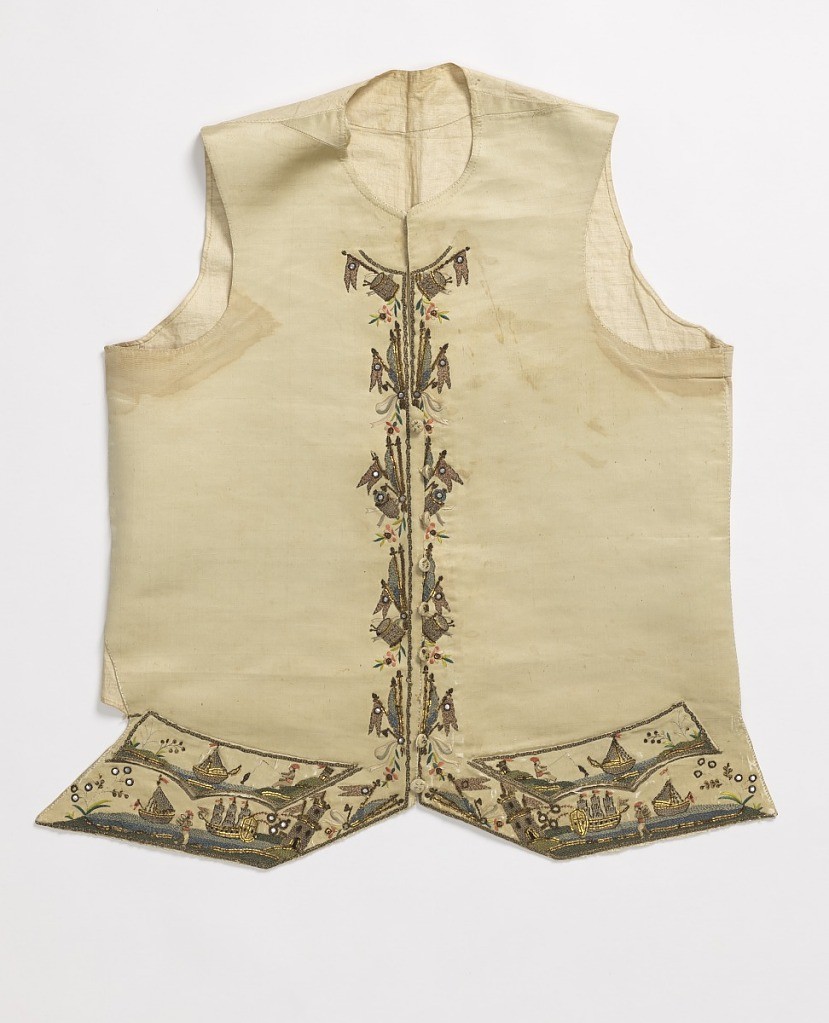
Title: Waistcoat
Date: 1765–1780
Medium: silk, metal threads, sequins, paste jewels Technique: satin weave, embroidered with silk and metal threads
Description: Waistcoat of white satin, embroidered with multicolored silks, metal threads, paste jewels, and sequins. Scene of small sailing vessels, one firing on a tower. Border of drums and flags.